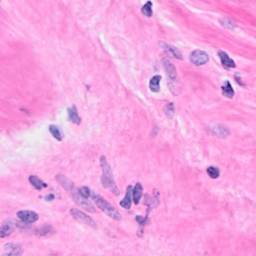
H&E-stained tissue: Breast